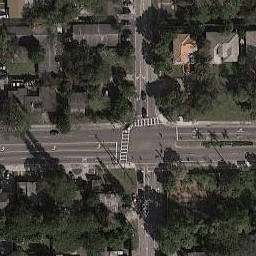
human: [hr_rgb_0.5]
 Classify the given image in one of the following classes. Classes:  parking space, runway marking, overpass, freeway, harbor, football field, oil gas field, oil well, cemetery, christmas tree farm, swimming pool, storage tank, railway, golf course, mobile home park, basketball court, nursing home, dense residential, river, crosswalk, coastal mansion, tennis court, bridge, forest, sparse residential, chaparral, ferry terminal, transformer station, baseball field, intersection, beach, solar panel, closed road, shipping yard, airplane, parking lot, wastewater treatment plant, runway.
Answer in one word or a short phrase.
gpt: intersection